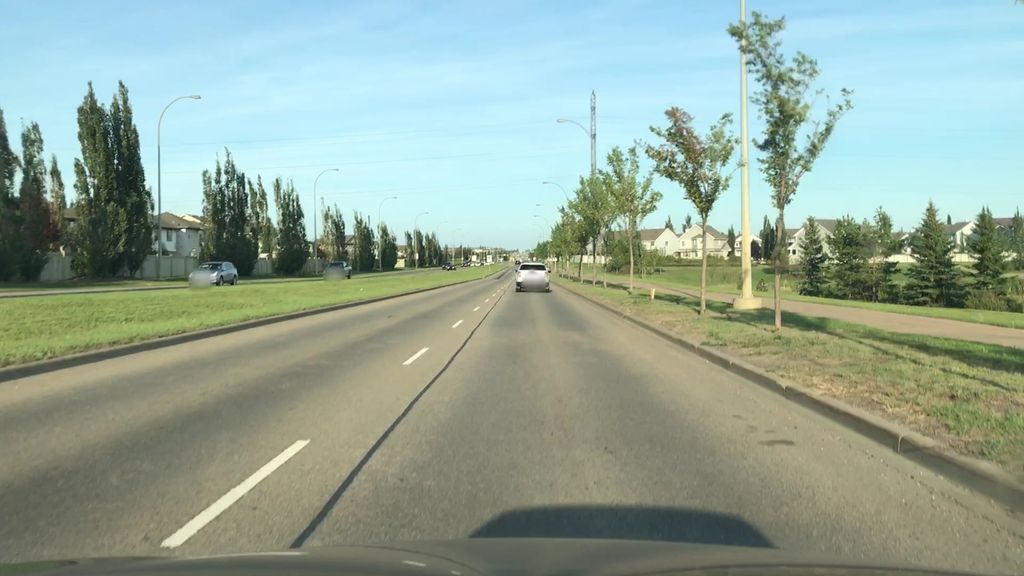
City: edmonton